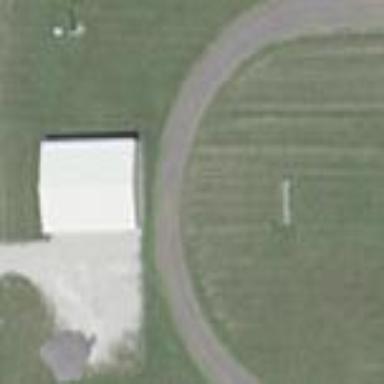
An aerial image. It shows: Parking area with gravel surface.